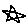
Label: star